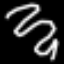
Label: squiggle